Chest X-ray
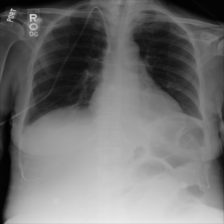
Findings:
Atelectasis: negative
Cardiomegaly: negative
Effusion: negative
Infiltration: negative
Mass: negative
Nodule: negative
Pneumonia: negative
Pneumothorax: negative
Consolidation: negative
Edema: negative
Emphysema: negative
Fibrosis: negative
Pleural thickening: negative
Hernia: negative